Question: I have a 'Polynomial' class that has a 'get_vect' member function which stores integers in a vector that is to be the representation of the coefficients of the polynomial. Now, I am trying to multiply two polynomials together using a 'Multiply' non-member function, but I get stuck when it comes to the actual multiplication of the vectors. So far, what I have is what is shown below:
'''
Polynomial Multiply(const Polynomial & poly1, const Polynomial & poly2)
{
vector<int> Poly1 = poly1.get_vect();
vector<int> Poly2 = poly2.get_vect();
vector<int> Poly3;
if( Poly1.size() < Poly2.size() )
{
for(size_t i = 0 ; Poly2.size()-Poly1.size() ; ++i )
{
Poly2.push_back(0);
}
}
else if( Poly1.size() > Poly2.size() )
{
for(size_t i = 0 ; Poly1.size()-Poly2.size() ; ++i )
{
Poly1.push_back(0);
}
}
return Poly3;
}
'''
I see that it some how has to follow the below pattern:

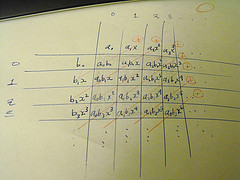
Answer: Ok, so if I understand the problem correctly, you want 'Poly3' to be a 'vector<int>' that holds the coefficients that result from a polynomial multiplication between the polynomials represented by 'Poly1' and 'Poly2'.
Tacit in this request is that all three polynomials are polynomials in a single variable, with each coefficient representing the coefficient in front of an increasing power of that variable. ie. that '{ 4, 5, 6, 7 }' corresponds to 4 + 5x + 6x + 7x.
If so, then the actual multiplication shouldn't be that difficult at all, as long as your polynomials aren't terribly huge. You need code that looks approximately like this:
'''
Poly3.resize(Poly1.size() + Poly2.size() - 1, 0); // Make the output big enough; init to 0
for (size_t i = 0; i != Poly1.size(); i++)
for (size_t j = 0; j != Poly2.size(); j++)
Poly3[i+j] += Poly1[i] * Poly2[j];
'''
Now the result in 'Poly3' should be the product of 'Poly1' and 'Poly2'.
It's entirely possible I forgot an edge condition; I'll watch for comments here to point out where I did. In the meantime, though, I did a few tests and it appears this gives the correct output.
If you have rather large polynomials, then you might want to look into math libraries to handle the multiplication. But for anything under about 20 - 30 terms? Unless your code leans very hard on this polynomial evaluation, I suspect this won't be your bottleneck.